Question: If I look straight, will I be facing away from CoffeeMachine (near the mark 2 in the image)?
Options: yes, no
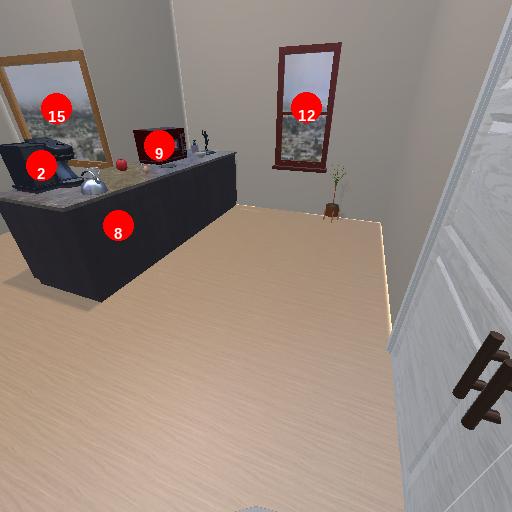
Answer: yes